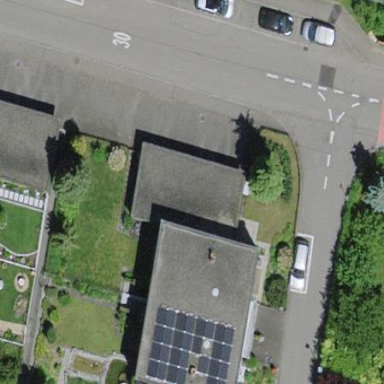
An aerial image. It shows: Building.